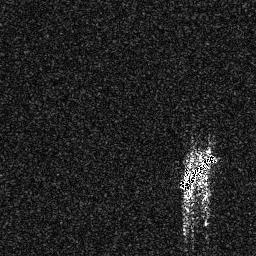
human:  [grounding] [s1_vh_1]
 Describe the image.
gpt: In the satellite image, there is  <ref>1 medium ship </ref> <box>[[69, 58, 84, 74, 0]]</box> located at right.